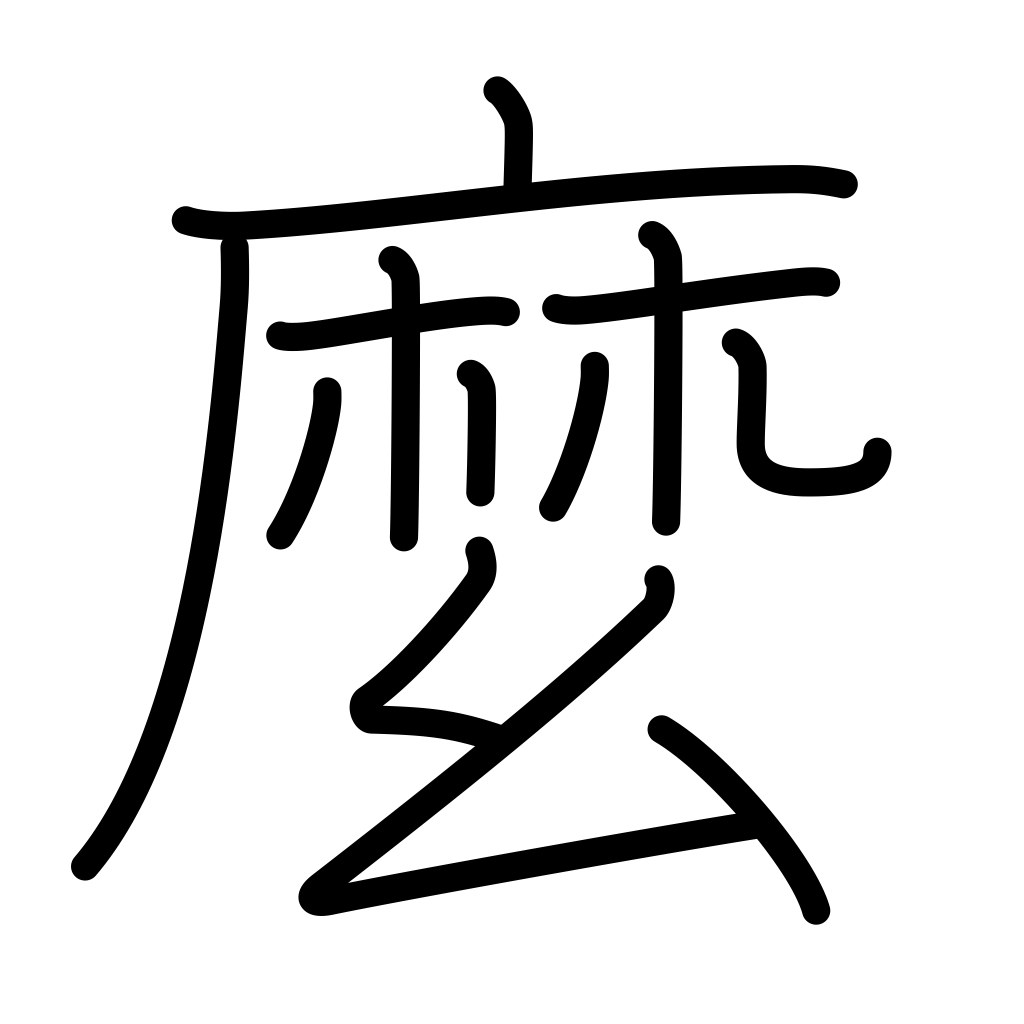
Meaning: rope